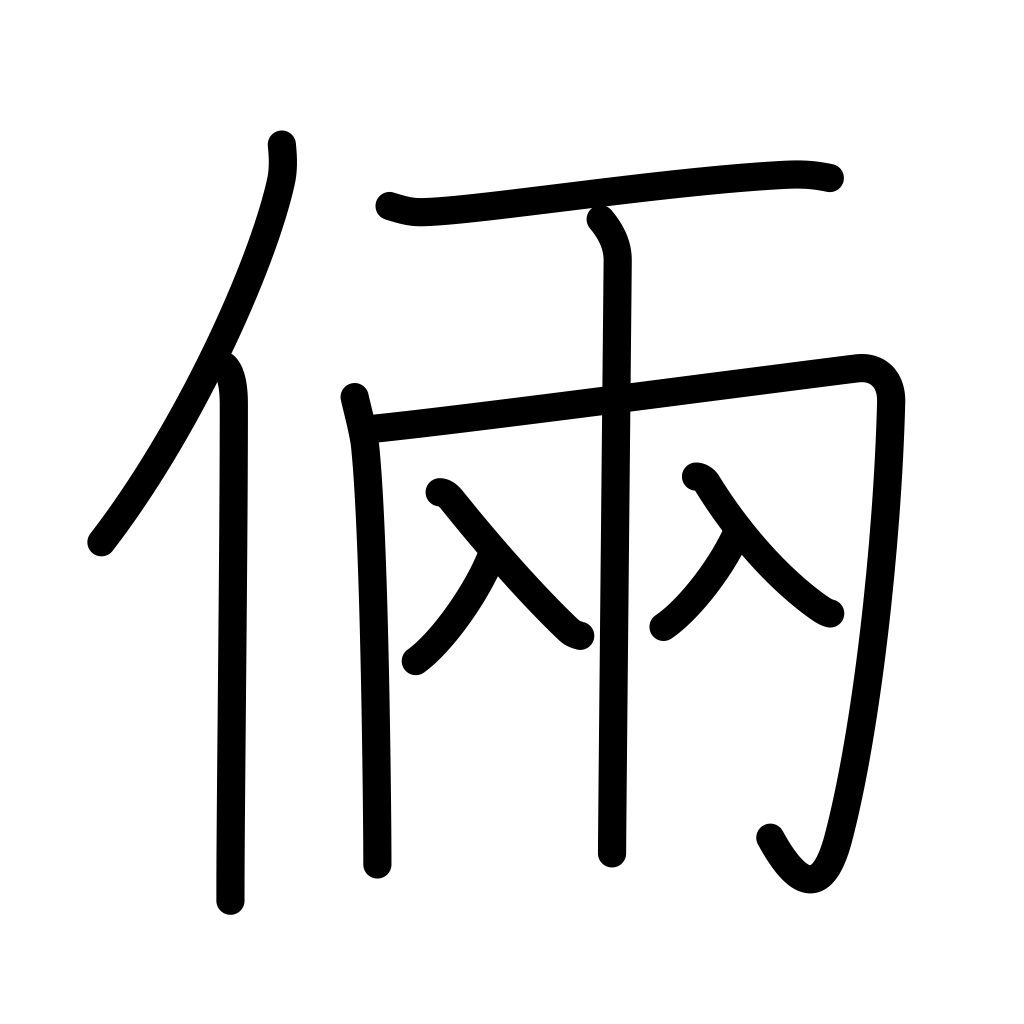
Meaning: skill